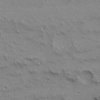
Label: not_dusty